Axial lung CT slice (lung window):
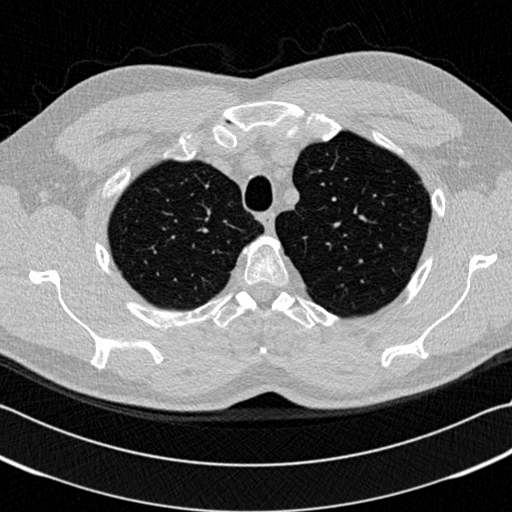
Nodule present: no